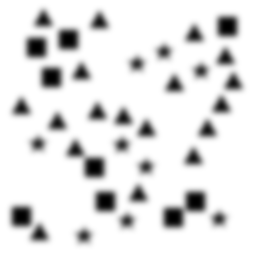
Squares: 9
Triangles: 18
Stars: 9
Total shapes: 36